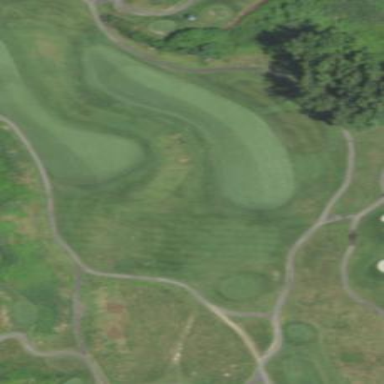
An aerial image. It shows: Grassy area designated as golf fairway.